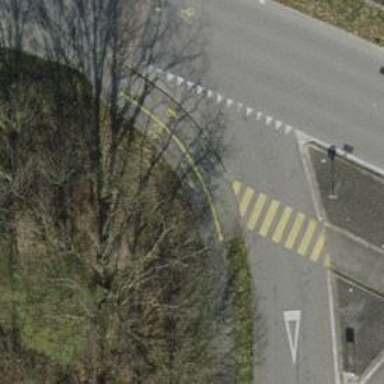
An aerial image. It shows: Asphalt footway/sidewalk with asphalt cycleway.